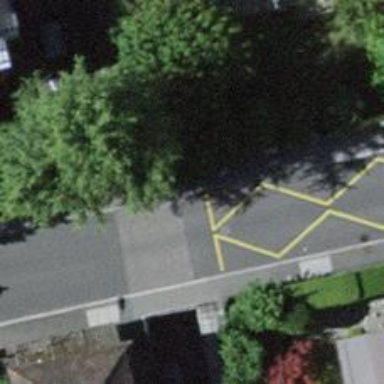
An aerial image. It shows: Kerb barrier.